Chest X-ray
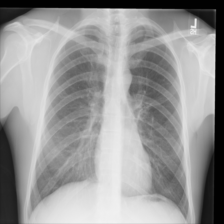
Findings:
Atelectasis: negative
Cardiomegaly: negative
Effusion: negative
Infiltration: negative
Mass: negative
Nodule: negative
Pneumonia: negative
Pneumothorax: negative
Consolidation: negative
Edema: negative
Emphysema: negative
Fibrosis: negative
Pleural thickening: negative
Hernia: negative